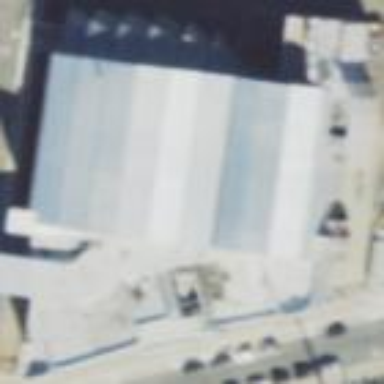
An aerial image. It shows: Building that serves as place of worship.